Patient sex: M
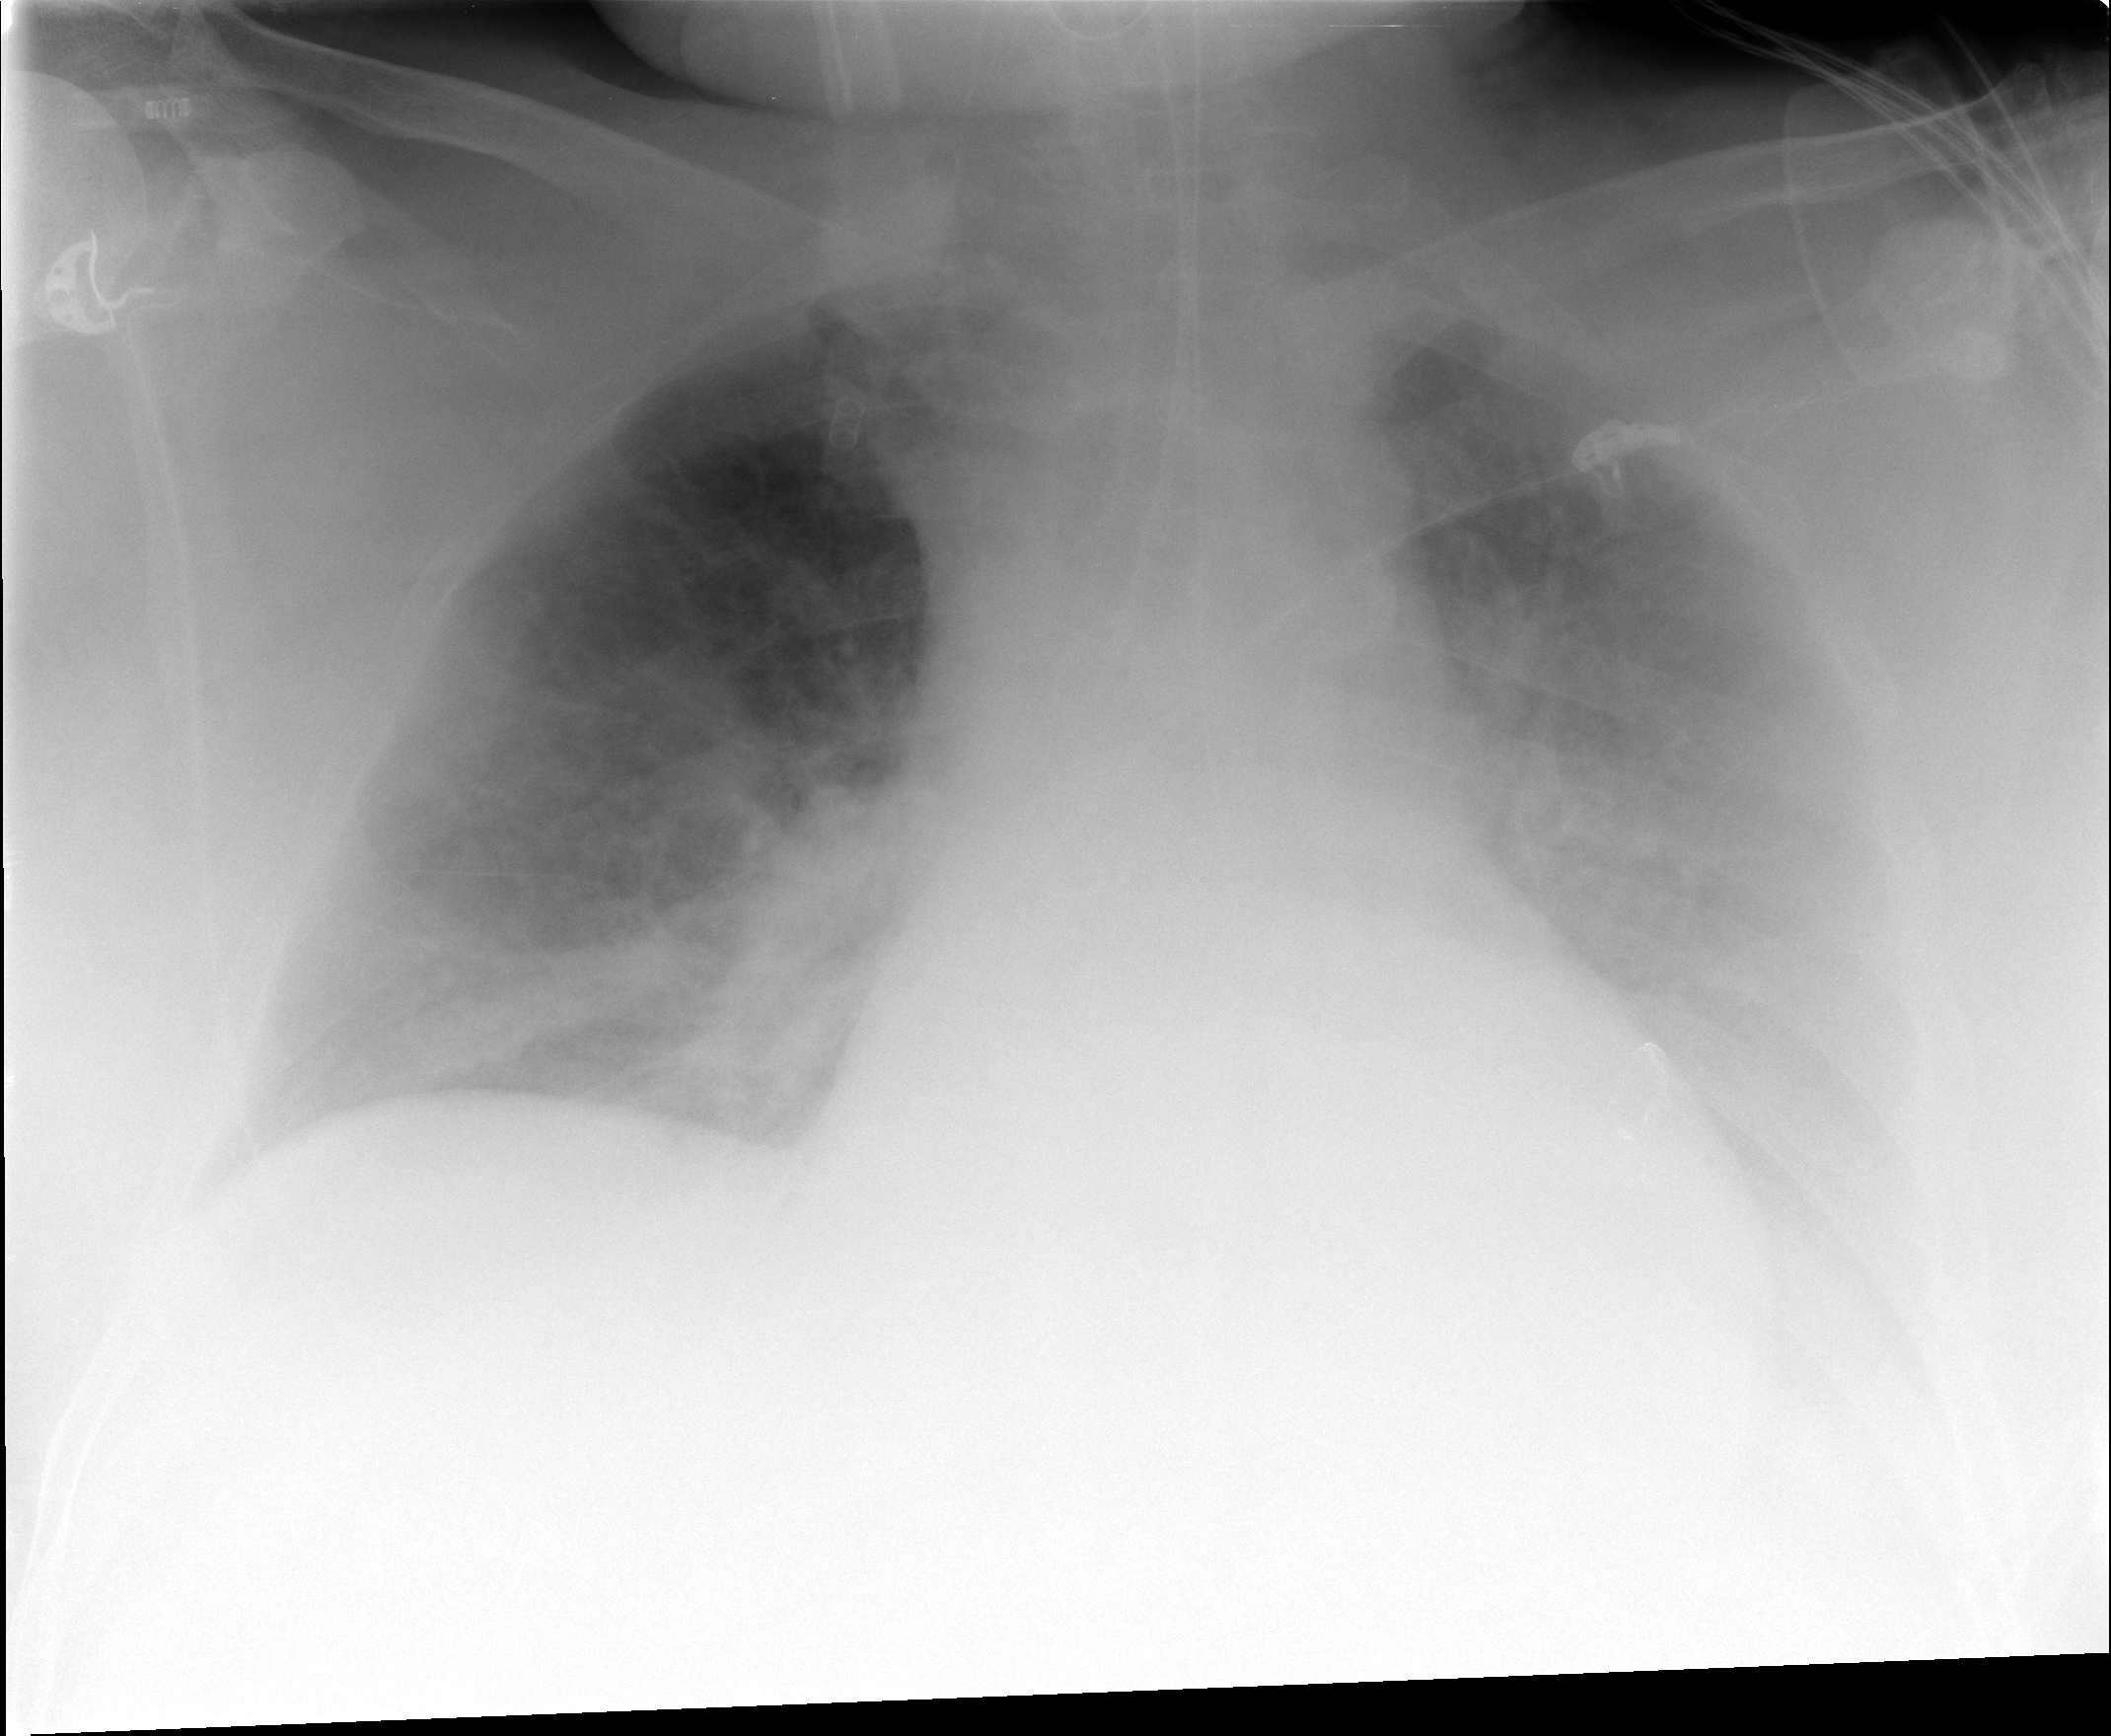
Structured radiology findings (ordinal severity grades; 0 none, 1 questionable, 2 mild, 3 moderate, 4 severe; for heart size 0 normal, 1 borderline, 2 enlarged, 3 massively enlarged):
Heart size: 1
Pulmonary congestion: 2
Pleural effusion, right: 0
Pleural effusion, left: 3
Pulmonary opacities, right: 2
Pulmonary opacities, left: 0
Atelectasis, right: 2
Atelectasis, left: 2